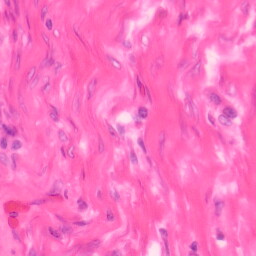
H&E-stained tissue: Colon